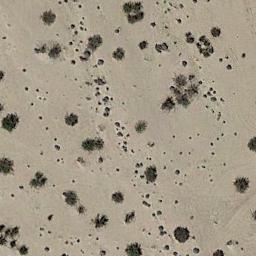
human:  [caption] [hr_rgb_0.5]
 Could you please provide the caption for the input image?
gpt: Some chaparrals of different kinds and sizes grow in the desert .

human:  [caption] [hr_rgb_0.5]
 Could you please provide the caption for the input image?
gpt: There are clusters of lush trees in the desert .

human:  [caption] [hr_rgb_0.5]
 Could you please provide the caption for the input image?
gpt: Chaparral is sparsely distributed on the sand .

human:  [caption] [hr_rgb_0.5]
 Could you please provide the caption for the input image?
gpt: There are some dry bushes make up the chaparral on the desert .

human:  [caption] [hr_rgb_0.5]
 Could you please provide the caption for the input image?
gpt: The chaparral is scattered and sparse .